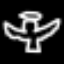
Label: angel